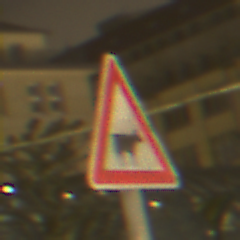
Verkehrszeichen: ViehtriebLinks
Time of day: Night
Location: Outdoor (Urban)
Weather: Overcast
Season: NotSpecified
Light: Artificial